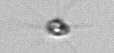
Label: Calciopappus